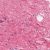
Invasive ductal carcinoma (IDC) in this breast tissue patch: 0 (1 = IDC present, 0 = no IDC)